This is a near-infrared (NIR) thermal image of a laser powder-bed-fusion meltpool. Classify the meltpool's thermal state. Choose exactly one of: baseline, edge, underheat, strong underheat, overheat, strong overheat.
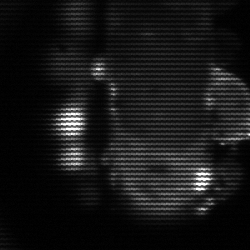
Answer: strong underheat